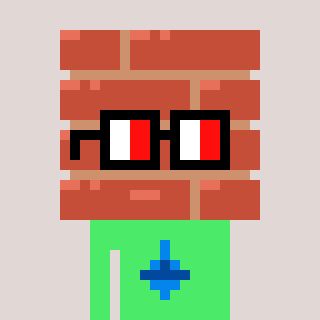
a pixel art character with square glasses with black frames and red eyes, a wall-shaped head and a teal-colored body on a warm background